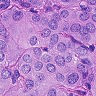
Metastatic tissue present: yes